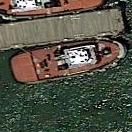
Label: civil